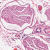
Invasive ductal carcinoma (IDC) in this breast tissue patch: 0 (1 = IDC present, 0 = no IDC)